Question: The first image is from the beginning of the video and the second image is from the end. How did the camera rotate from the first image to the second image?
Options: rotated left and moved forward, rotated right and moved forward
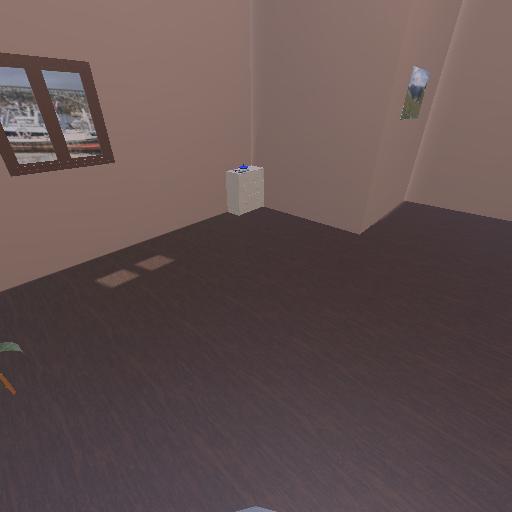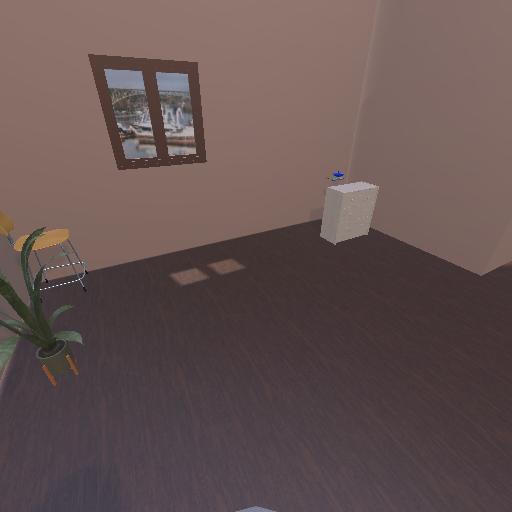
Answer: rotated left and moved forward